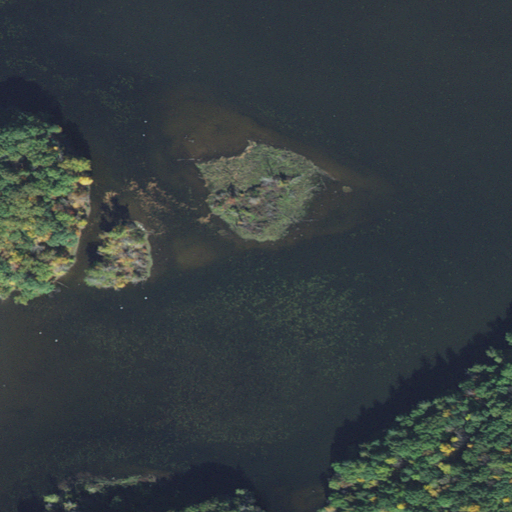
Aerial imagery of island in Massachusetts named Barton Island containing open water, deciduous forest, herbaceous wetlands, evergreen forest, woody wetlands, and grassland